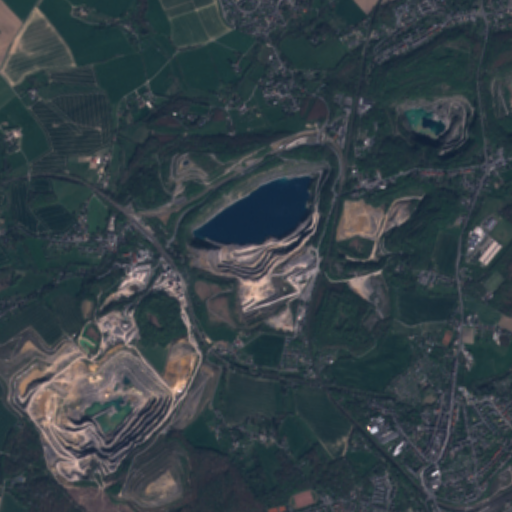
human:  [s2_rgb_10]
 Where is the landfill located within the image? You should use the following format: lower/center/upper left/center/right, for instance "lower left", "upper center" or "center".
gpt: The landfill is located in the upper center of the image.
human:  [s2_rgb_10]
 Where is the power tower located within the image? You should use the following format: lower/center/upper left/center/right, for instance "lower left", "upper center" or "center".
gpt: The power tower is located in the upper of the image.
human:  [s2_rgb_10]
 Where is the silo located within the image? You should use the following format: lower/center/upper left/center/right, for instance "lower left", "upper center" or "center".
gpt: The silo is located in the upper center of the image.
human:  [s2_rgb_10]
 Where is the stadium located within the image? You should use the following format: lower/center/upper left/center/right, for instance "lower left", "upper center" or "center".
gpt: The stadium is located in the lower center of the image.
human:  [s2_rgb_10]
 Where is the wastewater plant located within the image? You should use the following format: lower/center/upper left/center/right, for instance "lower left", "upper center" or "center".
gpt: The wastewater plant is located in the upper center of the image.
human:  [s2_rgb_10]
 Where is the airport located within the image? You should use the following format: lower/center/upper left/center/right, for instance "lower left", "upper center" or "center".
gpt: There is no airport in the image.